Question: i try to change the color of fields in a JTable according to their value. I don't want to change any color of the first column but it changes anyway in a buggy way(some fileds are not correctly filed like University and Possible_Reviewer):
My code is as following:
'''
table.setDefaultRenderer(Object.class, new CustomRenderer());
private class CustomRenderer extends DefaultTableCellRenderer {
public Component getTableCellRendererComponent(JTable table, Object value, boolean isSelected,boolean hasFocus, int row, int col){
Component comp = super.getTableCellRendererComponent(table, value, isSelected, hasFocus, row, col);
try {
Double val = Double.parseDouble(value.toString());
if(col == 0){
comp.setBackground(Color.white);
} else {
comp.setBackground(changeColor(val));
}
} catch (NumberFormatException e){}
return( comp );
}
private Color changeColor(Double val) {
//returns a Color between red and green depending on val
}
}
'''
The weird thing is that when i use "col == 2" it turns the second column white but the first remains strangely colored.
Anyone an idea?
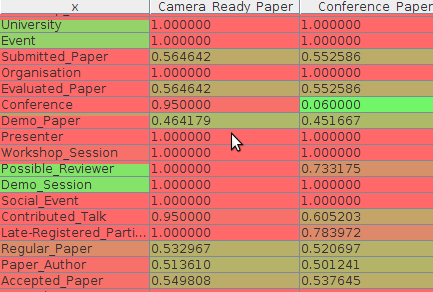
Answer: You should extend JTable class and override this method:
'''
public TableCellRenderer getCellRenderer(int row, int column){}
'''
Otherwise JTable will use the same renderer for each cell in the same column.
EDIT:
Like @Mark Bramnik pointed out, it's better to not instantiate a new TableCellRenderer object for every getCellRenderer call. You could implement a method like the following:
'''
setCellRenderer(int row, int col, TableCellRenderer render)
'''
and store the renderer in the extended JTable itself.